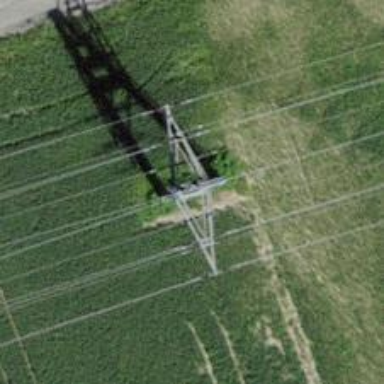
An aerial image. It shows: Power line in the image.